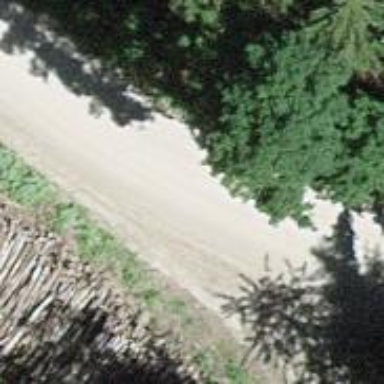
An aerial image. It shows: Unpaved unclassified road with grade1 tracktype.